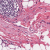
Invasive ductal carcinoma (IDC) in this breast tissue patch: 1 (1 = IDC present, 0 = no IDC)